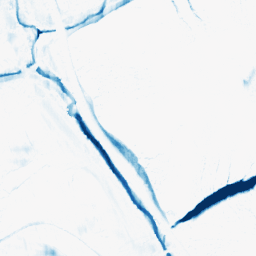
Category: morphological
Decomposition family: morphological_ellipse
Decomposition parameters: operation: closing
width: 20
height: 5
Upsampling method: quadratic
Upsampling parameters: scale: 2
Upsampling scale: 2